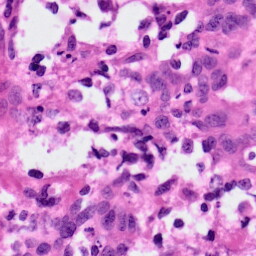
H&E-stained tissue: Ovarian